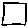
Label: square